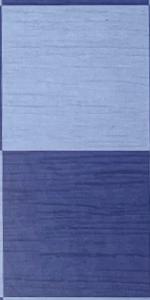
Label: Empty